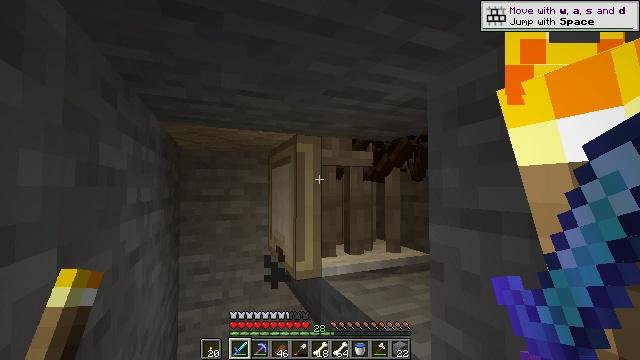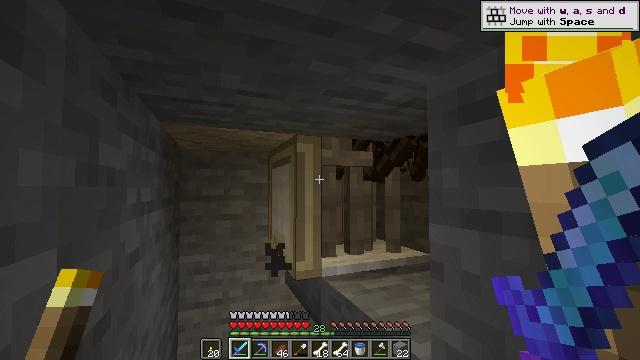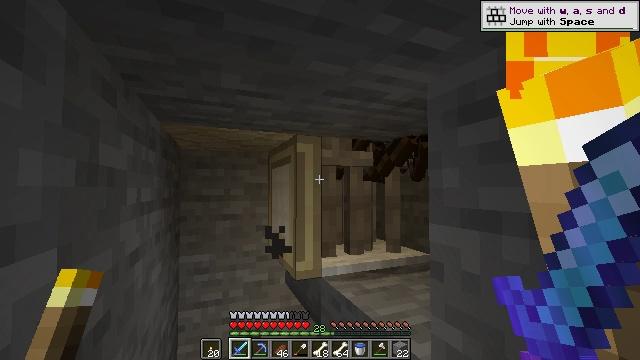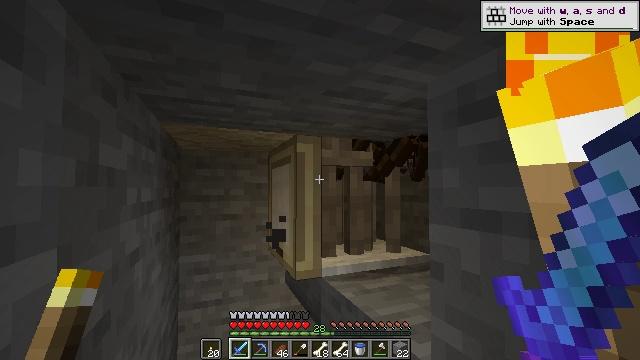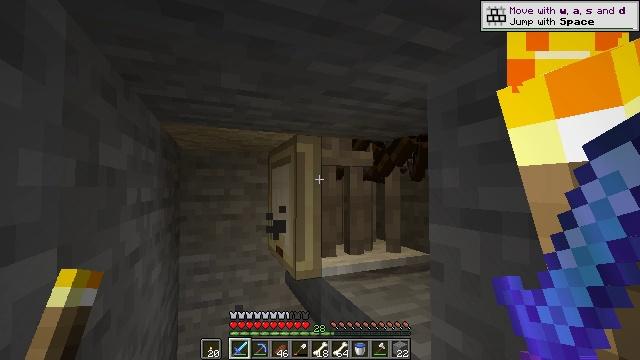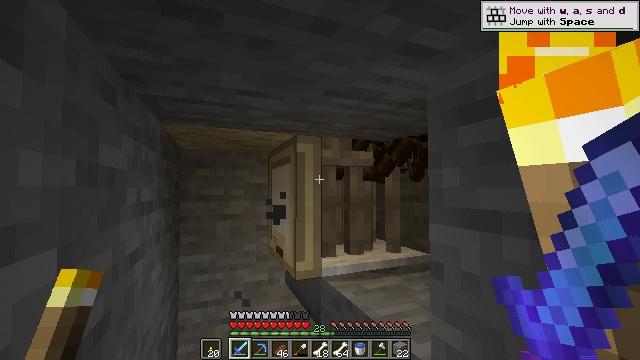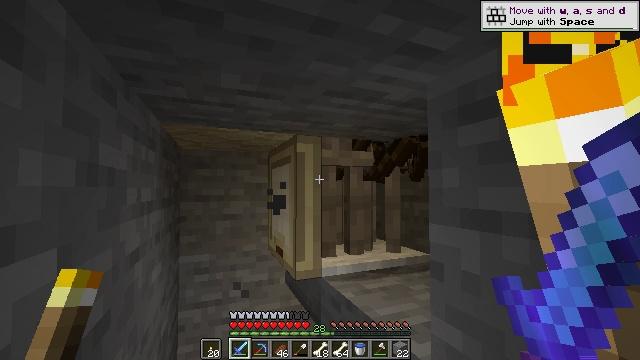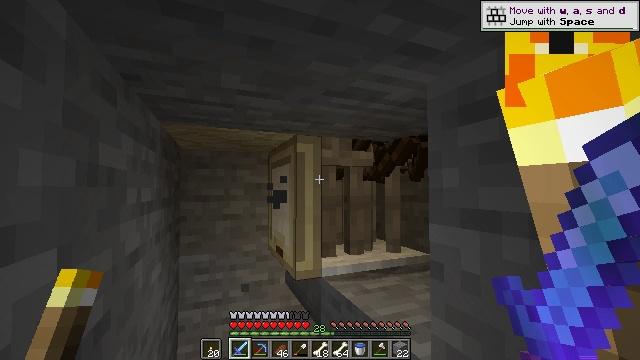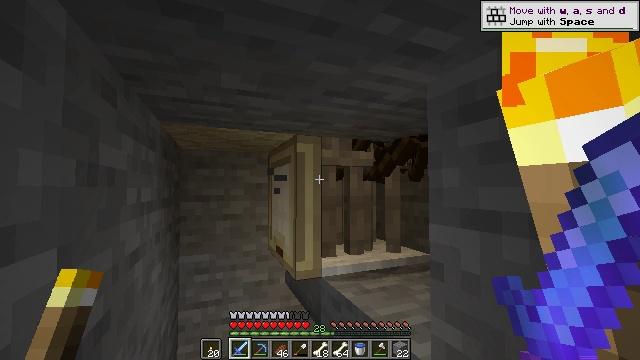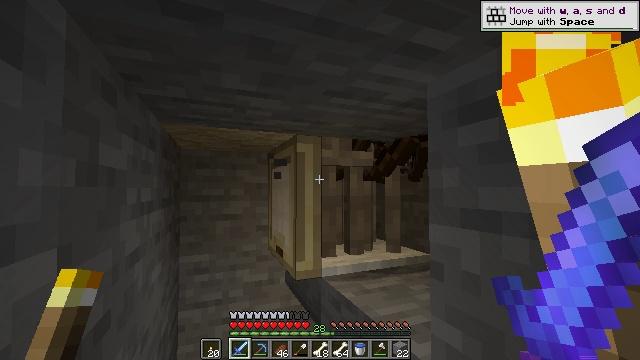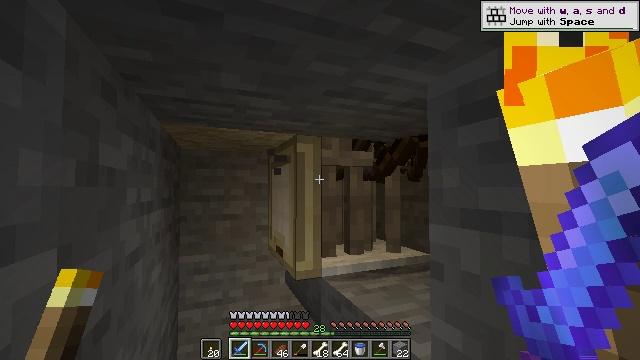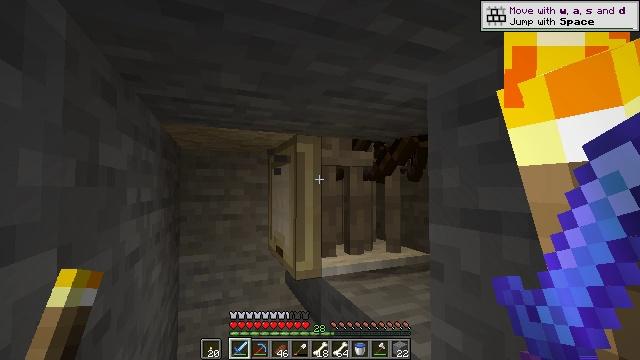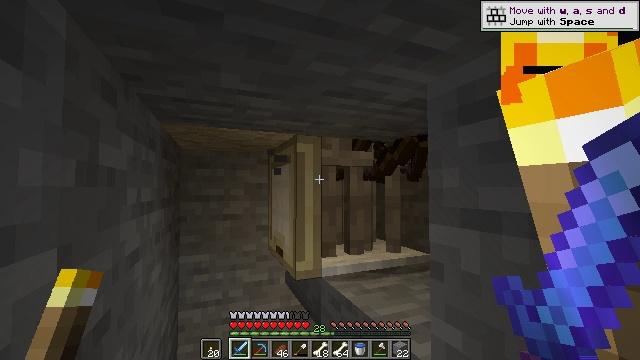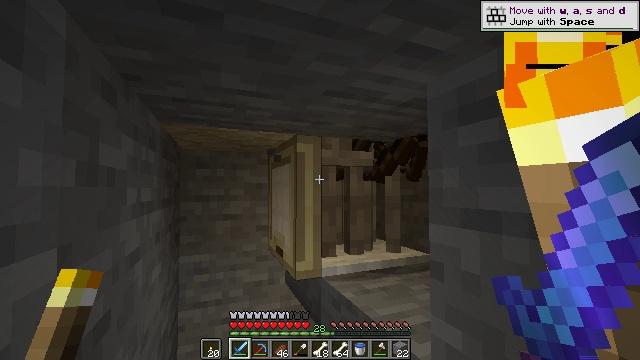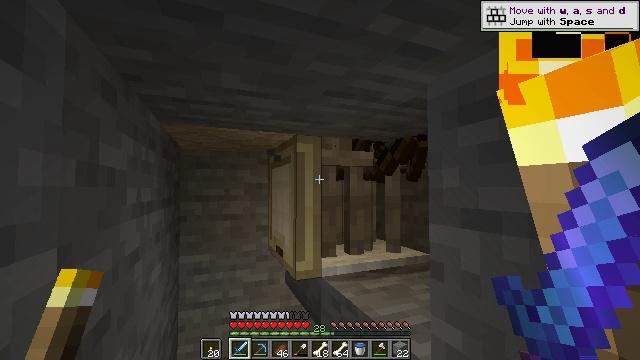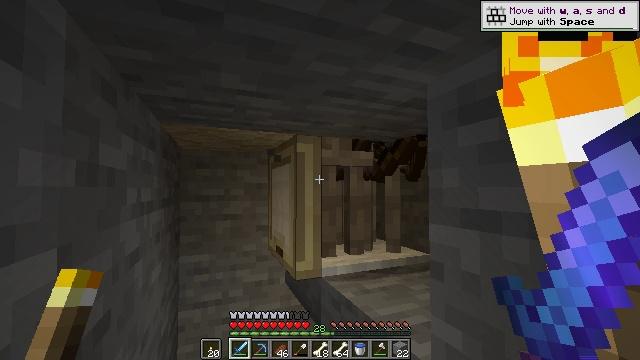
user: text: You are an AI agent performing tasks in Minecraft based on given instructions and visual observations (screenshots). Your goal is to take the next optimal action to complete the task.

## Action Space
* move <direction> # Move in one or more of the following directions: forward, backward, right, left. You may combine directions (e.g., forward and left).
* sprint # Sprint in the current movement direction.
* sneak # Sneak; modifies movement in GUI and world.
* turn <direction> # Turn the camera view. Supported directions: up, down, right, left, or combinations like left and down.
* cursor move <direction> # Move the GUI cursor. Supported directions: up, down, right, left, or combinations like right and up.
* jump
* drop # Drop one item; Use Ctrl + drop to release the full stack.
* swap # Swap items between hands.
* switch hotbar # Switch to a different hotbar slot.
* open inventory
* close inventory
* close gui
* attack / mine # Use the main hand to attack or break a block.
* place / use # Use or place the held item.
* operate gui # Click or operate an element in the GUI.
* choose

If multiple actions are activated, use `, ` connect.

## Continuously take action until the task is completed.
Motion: motion action
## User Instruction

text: Kill mobs.
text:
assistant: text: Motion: no_op
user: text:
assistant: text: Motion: no_op
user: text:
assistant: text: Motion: no_op
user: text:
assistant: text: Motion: no_op
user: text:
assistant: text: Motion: no_op
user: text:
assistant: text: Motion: no_op
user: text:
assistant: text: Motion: no_op
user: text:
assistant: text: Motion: no_op
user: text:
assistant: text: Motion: no_op
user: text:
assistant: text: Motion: no_op
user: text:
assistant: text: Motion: no_op
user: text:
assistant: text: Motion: no_op
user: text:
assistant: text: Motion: no_op
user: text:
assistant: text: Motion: no_op
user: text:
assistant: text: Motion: no_op
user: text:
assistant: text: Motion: no_op
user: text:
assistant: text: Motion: no_op
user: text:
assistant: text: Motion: no_op
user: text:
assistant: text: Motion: no_op
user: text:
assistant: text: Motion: no_op
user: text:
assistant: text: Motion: no_op
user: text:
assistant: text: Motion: no_op
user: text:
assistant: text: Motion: no_op
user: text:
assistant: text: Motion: no_op
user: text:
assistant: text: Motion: no_op
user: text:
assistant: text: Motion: no_op
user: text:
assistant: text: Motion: no_op
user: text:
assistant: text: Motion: no_op
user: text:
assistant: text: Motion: no_op
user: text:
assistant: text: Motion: no_op